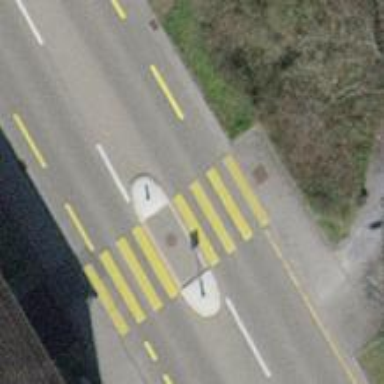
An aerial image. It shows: Kerb barrier.